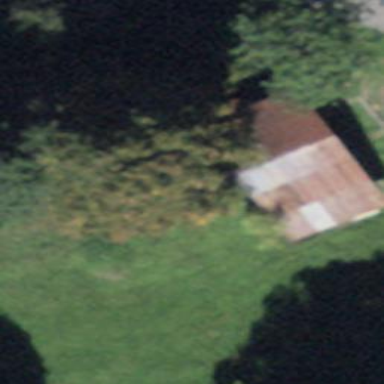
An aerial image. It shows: Barn.